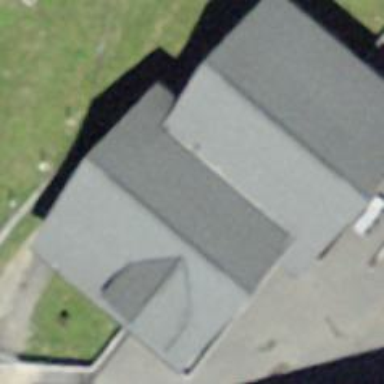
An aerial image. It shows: Hotel building with gabled roof.